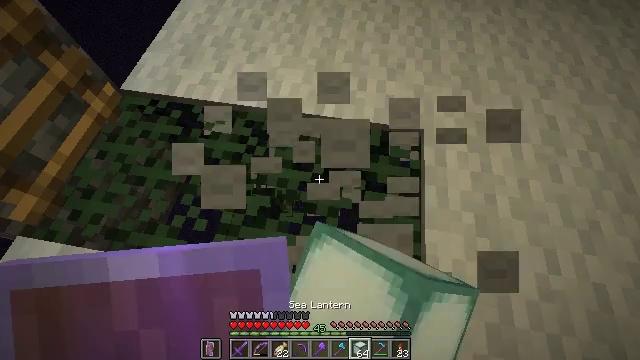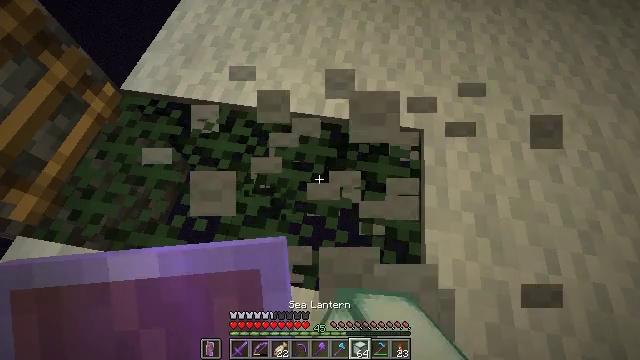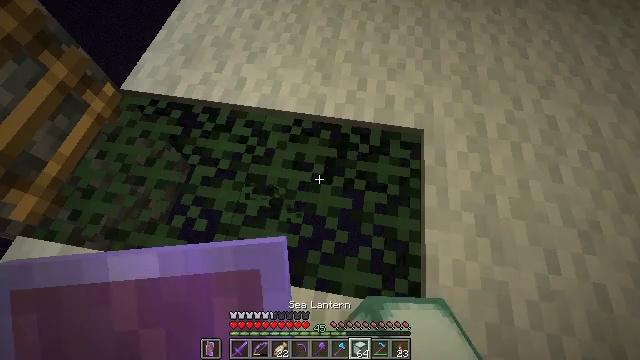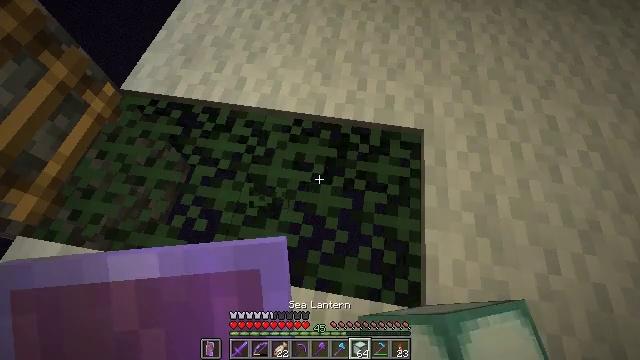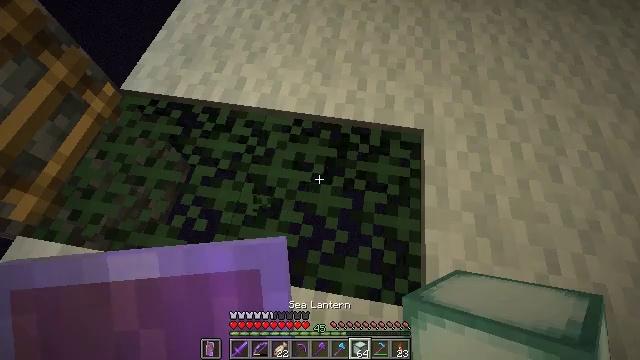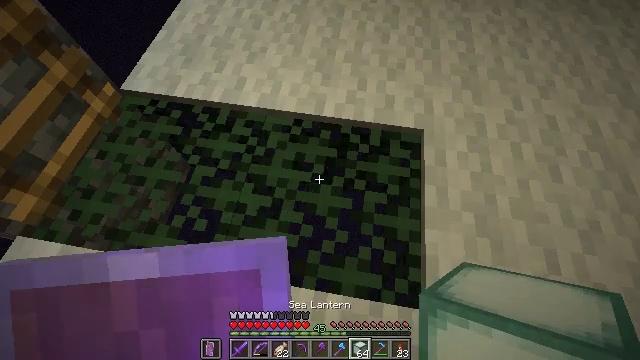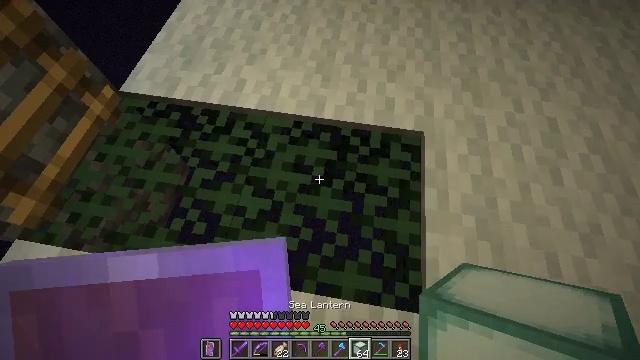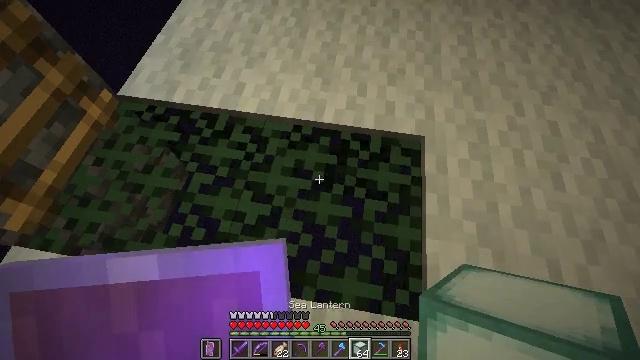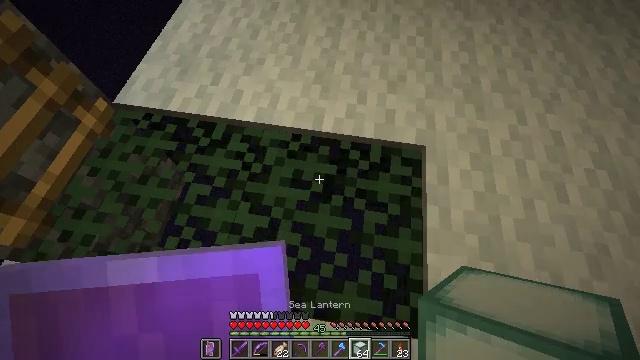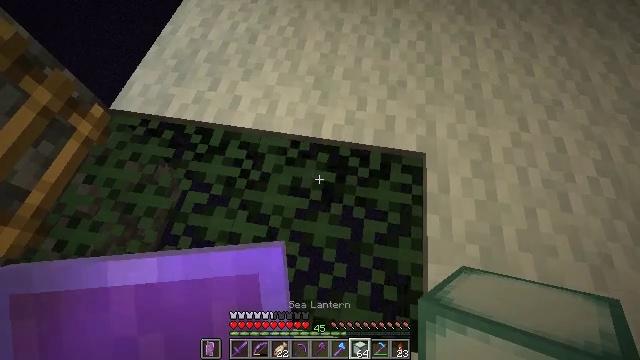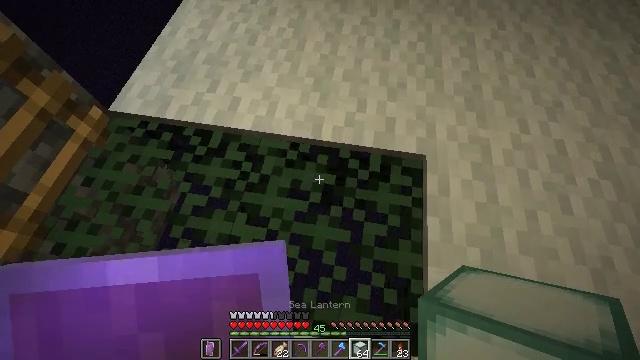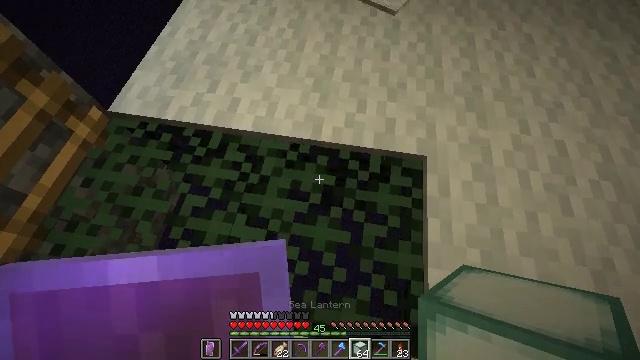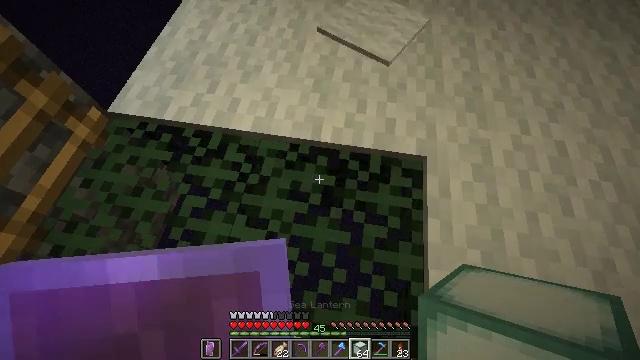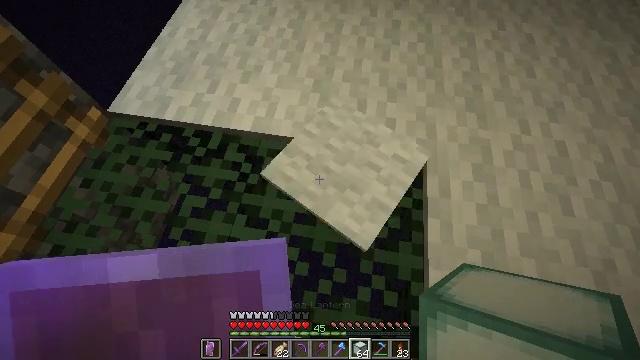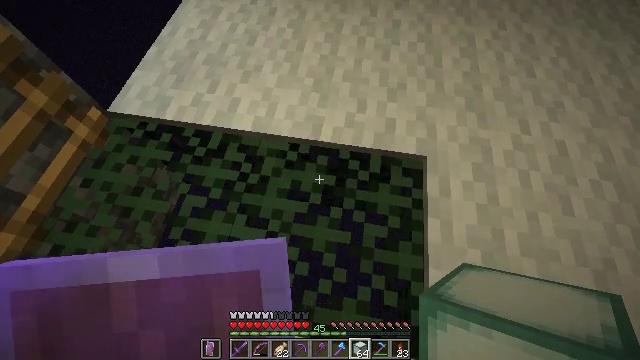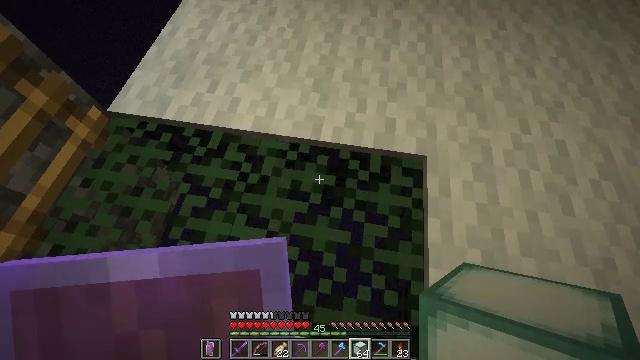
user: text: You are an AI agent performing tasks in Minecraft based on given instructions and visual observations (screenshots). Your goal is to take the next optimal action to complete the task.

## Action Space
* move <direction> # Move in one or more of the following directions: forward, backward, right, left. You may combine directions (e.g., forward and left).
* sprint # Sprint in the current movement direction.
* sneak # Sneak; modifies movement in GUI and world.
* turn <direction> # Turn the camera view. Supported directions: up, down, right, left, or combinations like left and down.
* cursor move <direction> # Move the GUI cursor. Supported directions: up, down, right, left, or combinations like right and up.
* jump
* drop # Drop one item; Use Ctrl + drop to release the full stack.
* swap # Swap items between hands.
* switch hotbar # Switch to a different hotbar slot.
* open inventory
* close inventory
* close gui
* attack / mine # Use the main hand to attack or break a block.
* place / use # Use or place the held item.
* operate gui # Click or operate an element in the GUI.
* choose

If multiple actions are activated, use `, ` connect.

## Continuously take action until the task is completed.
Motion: motion action
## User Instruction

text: Break the spruce leaves to clear the area.
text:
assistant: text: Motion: sneak
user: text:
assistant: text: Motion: sneak
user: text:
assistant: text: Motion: sneak
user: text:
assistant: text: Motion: sneak
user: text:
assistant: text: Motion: sneak
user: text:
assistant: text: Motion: move forward, sneak
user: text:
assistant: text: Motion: move forward, sneak
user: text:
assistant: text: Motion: move forward, sneak
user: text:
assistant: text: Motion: sneak
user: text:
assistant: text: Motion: sneak
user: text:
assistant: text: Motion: sneak
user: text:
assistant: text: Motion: sneak
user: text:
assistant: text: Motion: sneak
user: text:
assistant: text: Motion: sneak
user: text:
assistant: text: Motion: sneak
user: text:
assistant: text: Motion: sneak
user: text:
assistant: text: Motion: sneak
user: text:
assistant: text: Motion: move back, sneak
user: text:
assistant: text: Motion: move back, sneak
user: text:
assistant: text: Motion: move back, sneak
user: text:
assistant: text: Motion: move back, sneak
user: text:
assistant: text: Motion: sneak
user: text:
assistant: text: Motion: sneak
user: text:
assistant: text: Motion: sneak
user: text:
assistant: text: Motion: sneak
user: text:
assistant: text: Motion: sneak
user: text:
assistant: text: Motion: sneak
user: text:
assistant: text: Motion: sneak
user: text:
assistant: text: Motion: sneak
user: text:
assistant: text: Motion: sneak